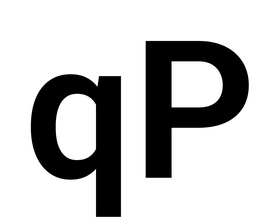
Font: Roboto_SemiBold